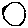
Label: circle